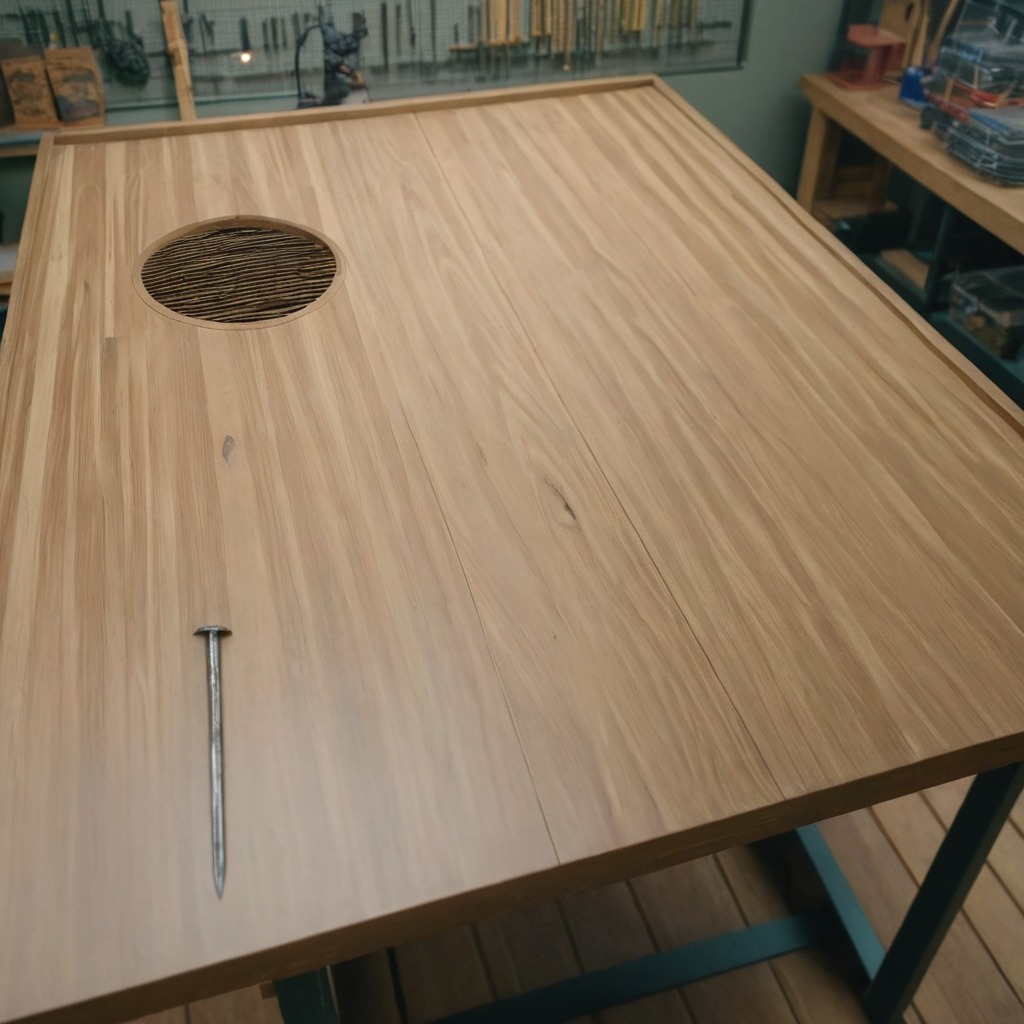
An iron nail is lying on the workbench inside a coastal fishing gear workshop.